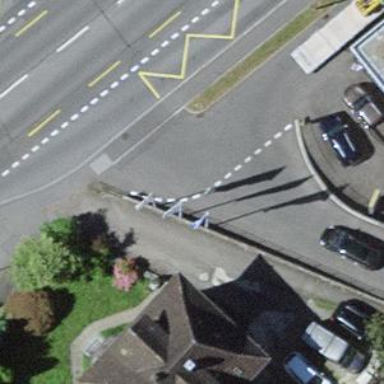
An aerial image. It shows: Advertising flagpole.